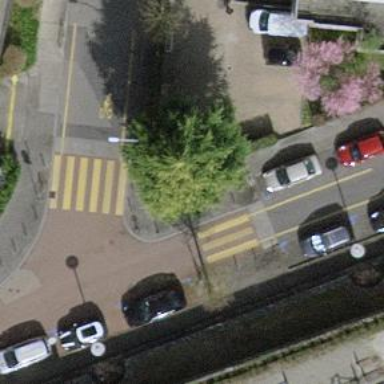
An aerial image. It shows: Uncontrolled zebra crossing with yellow markings on the road.